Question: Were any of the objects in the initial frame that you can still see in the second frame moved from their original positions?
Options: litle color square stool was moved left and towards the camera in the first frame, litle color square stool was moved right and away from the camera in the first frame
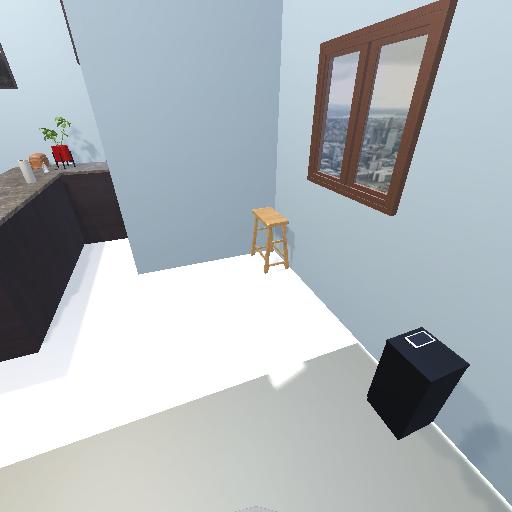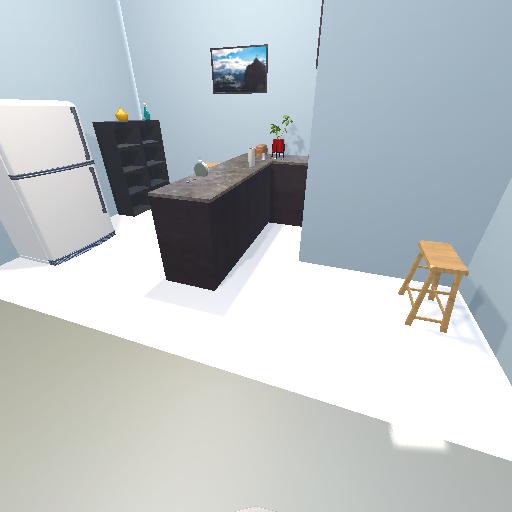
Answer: litle color square stool was moved left and towards the camera in the first frame